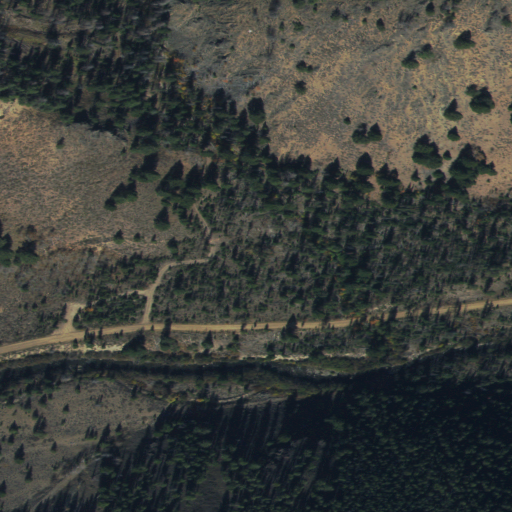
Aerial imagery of valley in Idaho named Swift Gulch containing evergreen forest and shrub